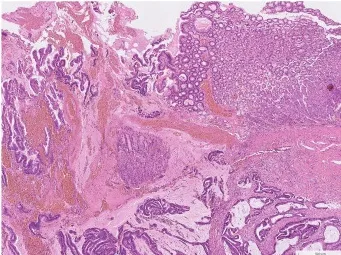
(D) Photomicrograph (hematoxylin and eosin stain, 4x objective lens) of the fistula (gastric end): Along the fistulous tract are mucin admixed with papillary fronds of tumor cells and neoplastic glands infiltrating in a desmoplastic stroma. Gastric mucosa is present on the right upper corner.
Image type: pathology (h&e)